七年级 · 度量几何学
, 某小区有一块长为 $4 a$ 米 $(a>1)$, 宽为 $(4 a-2)$ 米的长方形地块.该长方形地块正中间是一个长为 $(2 a+1)$ 的长方形, 四个角是大小相同的正方形, 该小区计划将阴影部分进行绿化, 对四个角的正方形用 $A$ 型绿化方案, 对正中间的长方形采用 $B$ 型绿化方案.

(1)用含 $a$ 的代数式表示采用 $A$ 型绿化方案的四个角的正方形边长是米, $B$ 型绿化方案的长方形的另一边长是 \$ \qquad \$米;

(2)请你判断使用 $A$ 型, $B$ 型绿化方案的面积哪个少?并说明理由;

(3)若使用 $A$ 型, $B$ 型绿化方案的总造价相同,均为 1350 元, 每平方米造价高的比造价低的多 $\frac{540}{(2 a-1)^{2}}$元, 求 $a$ 的值.
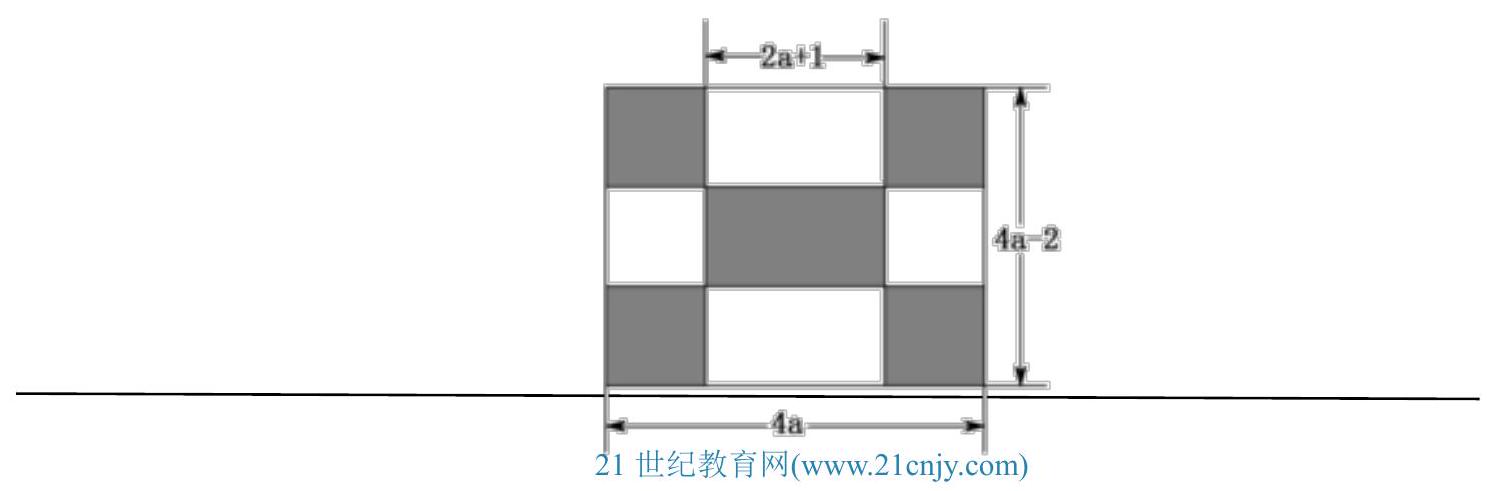
答案: (1) $\frac{2 a-1}{2} ; 2 a-1$;

(2) $\because S_{A}=4 \times\left(\frac{2 a-1}{2}\right)^{2}=(2 a-1)^{2}=4 a^{2}-4 a+1$,

$S_{B}=(2 a+1)(2 a-1)=4 a^{2}-1$,

$\therefore S_{A}-S_{B}=4 a^{2}-4 a+1-\left(4 a^{2}-1\right)=2-4 a$,

又 $\because a>1 ，$
$\therefore 2-4 a<0$ 即 $S_{A}<S_{B}$,

$\therefore$ :使用 $A$ 型绿化方案的面积少;

(3) 由题意可列方程如下:

$$
\frac{1350}{(2 a-1)^{2}}-\frac{1350}{(2 a+1)(2 a-1)}=\frac{540}{(2 a-1)^{2}}
$$

解得: $a=2$,

经检验得 $a=2$ 是上述分式方程的解并且符合实际意义.

答: $a$ 的值为 2 .